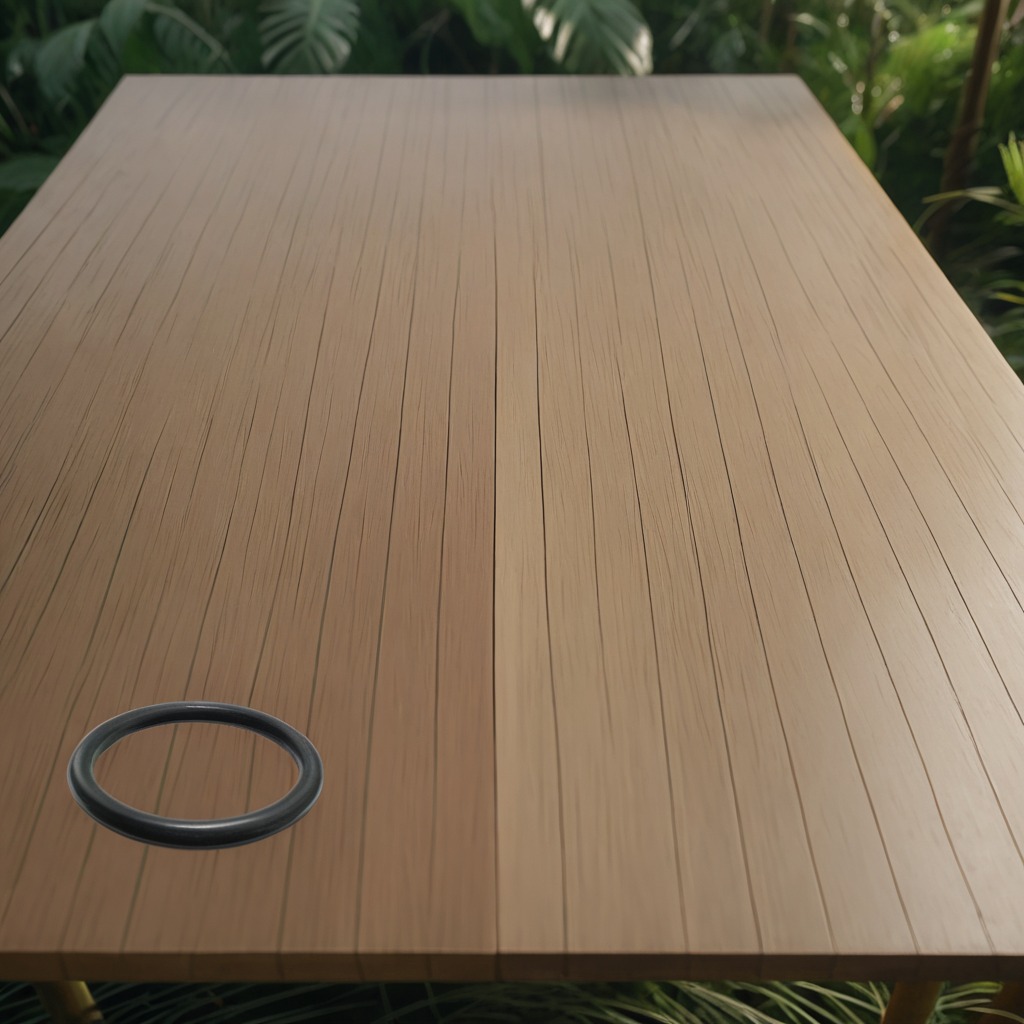
A rubber O-ring is lying on a wooden table inside a jungle field workshop tent.